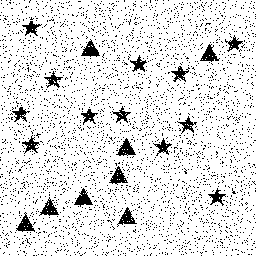
Squares: 0
Triangles: 8
Stars: 12
Total shapes: 20